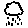
Label: cloud